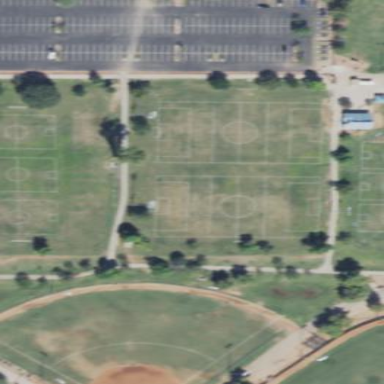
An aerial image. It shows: Soccer pitch for outdoor sports and leisure activities.